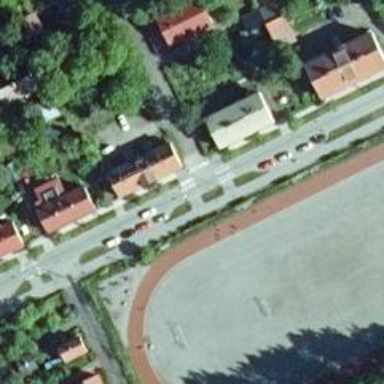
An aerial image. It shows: Marked road crossing.